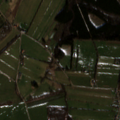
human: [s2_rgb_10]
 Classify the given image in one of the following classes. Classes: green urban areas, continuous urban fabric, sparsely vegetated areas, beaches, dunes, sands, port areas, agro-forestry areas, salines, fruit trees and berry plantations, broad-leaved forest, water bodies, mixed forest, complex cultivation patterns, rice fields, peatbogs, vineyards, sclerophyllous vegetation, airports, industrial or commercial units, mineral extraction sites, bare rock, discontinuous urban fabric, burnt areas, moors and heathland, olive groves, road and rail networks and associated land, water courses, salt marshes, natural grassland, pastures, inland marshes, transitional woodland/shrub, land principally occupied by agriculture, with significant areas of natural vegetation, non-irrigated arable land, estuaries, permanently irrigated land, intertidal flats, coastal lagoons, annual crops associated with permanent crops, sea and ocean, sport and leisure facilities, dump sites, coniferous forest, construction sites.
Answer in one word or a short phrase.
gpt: discontinuous urban fabric, non-irrigated arable land, complex cultivation patterns, broad-leaved forest, mixed forest